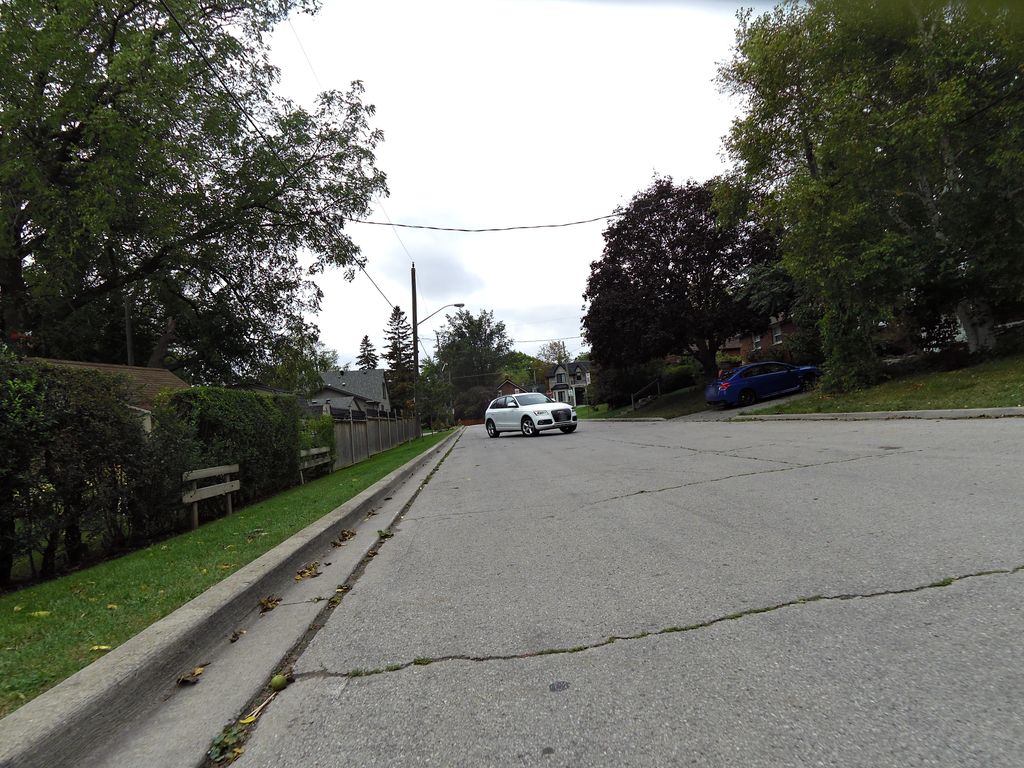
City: toronto